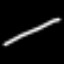
Label: line